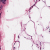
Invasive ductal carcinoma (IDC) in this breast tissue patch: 0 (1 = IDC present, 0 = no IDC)